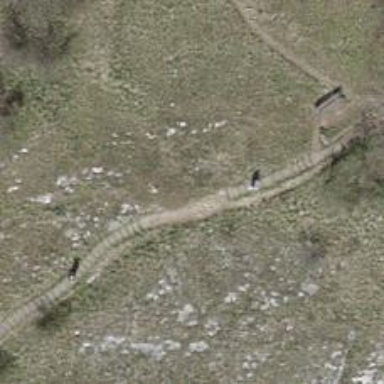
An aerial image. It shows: Bench.